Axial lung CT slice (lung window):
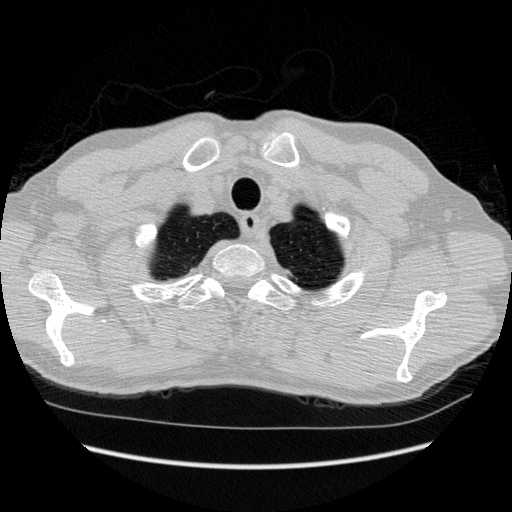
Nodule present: no